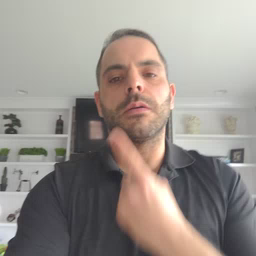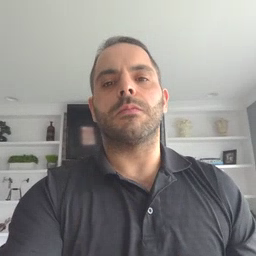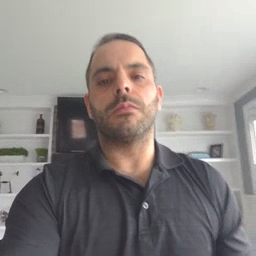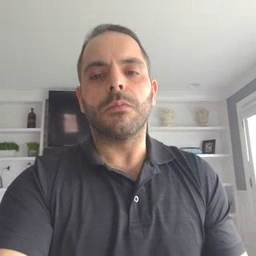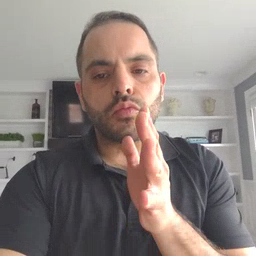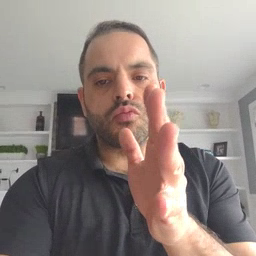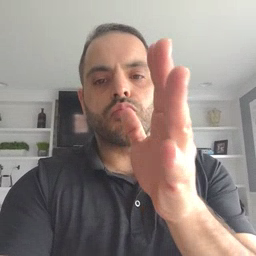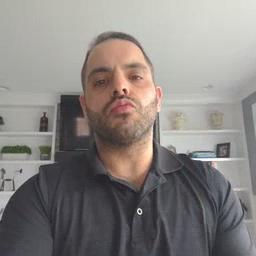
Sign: grandma